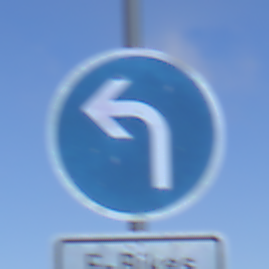
Verkehrszeichen: VorgeschriebeneFahrtrichtungLinks
Zusatzzeichen unten: BesondereFahrzeugeUndTransportgueter13
Umgebung: Outdoor, Nature
Tageszeit: MorningAfternoon
Wetter: PartlyCloudy
Licht: Natural
Jahreszeit: NotSpecified
Kontrast: HighContrast